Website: crate-barrel
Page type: cart
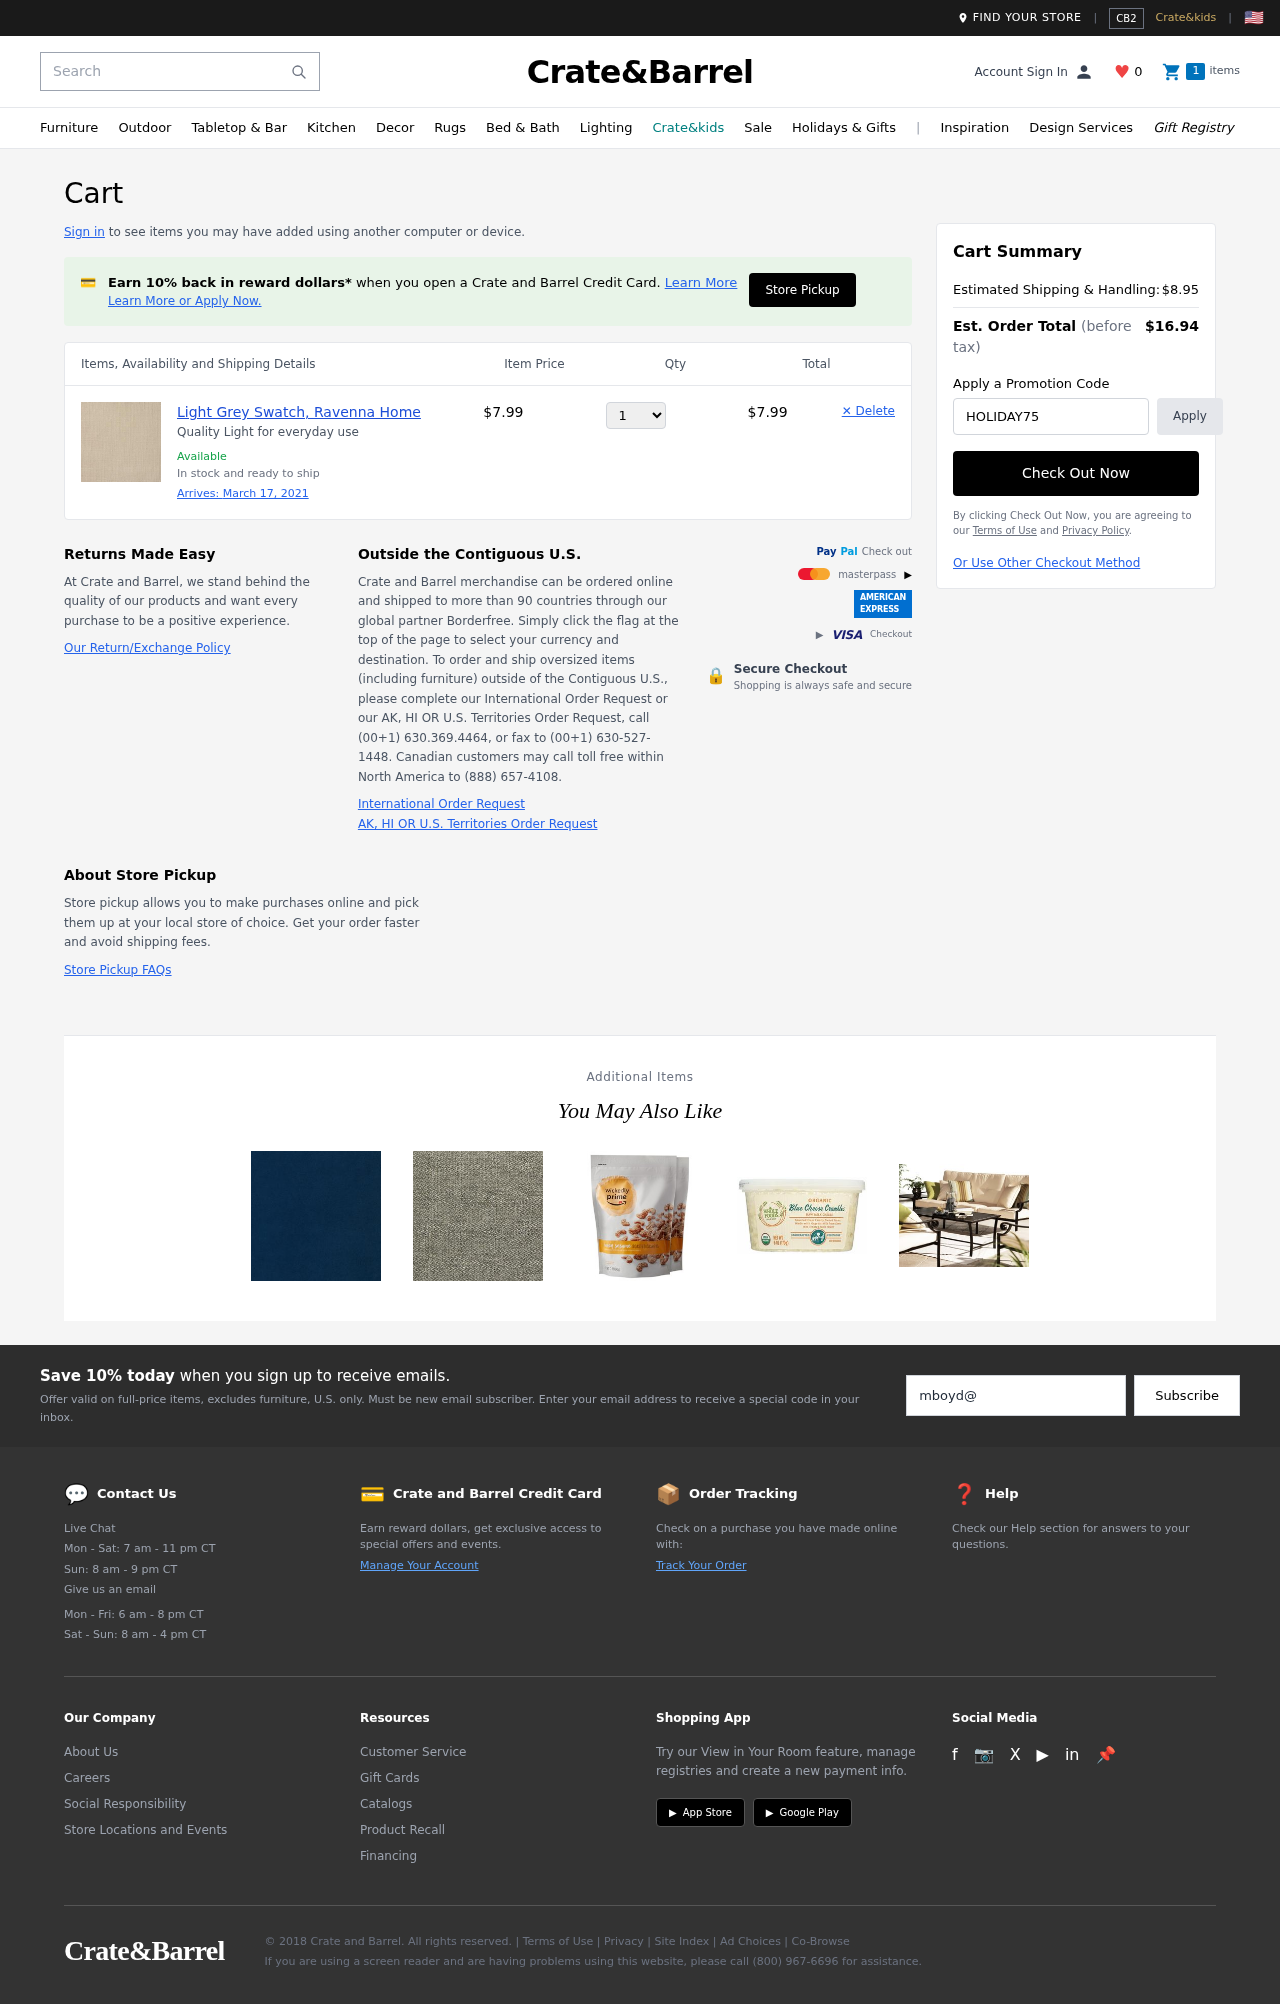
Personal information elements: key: PII_PROMO_CODE
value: HOLIDAY75
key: PII_EMAIL
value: mboyd@hotmail.com
Product elements: key: PRODUCT1_DESC
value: Quality Light for everyday use
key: PRODUCT1_NAME
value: Light Grey Swatch, Ravenna Home
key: PRODUCT1_PRICE
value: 7.99
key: PRODUCT1_QUANTITY
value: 1
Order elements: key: ORDER_DELIVERY_DATE
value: March 17, 2021
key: ORDER_SUBTOTAL
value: $7.99
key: ORDER_SHIPPING_COST
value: $8.95
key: ORDER_TOTAL
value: $16.94